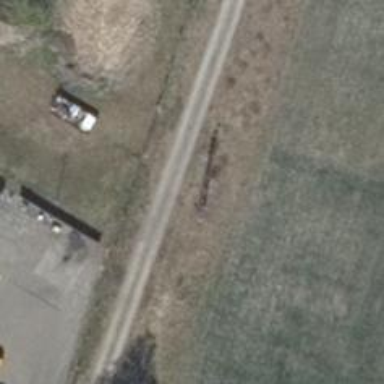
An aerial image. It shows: Power pole.